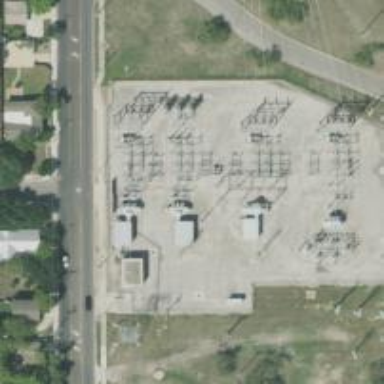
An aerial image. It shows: Switch used for power control.